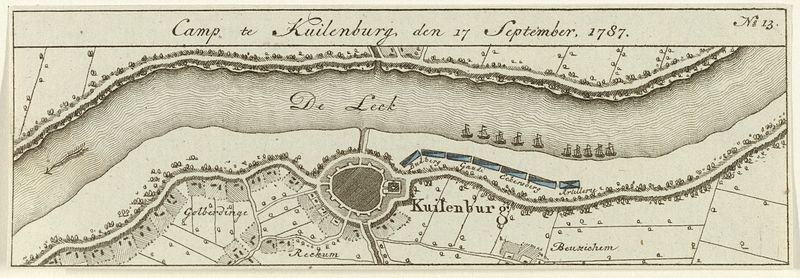
Titel: Kampement van de Pruisen te Culemborg
Standort: Amsterdam
Institution: Rijksmuseum
Schlagwörter: white, black, gray, grey, old, painting, wall, print, tree, boat, house, landscape, netherlands, ship, water, street, trees, river, road, drawing, castle, army, boats, sail, town, city, plan, square, buildings, engraving, map, harbor, streets, circle, farm, ships, fields, arrow, alley, camp, text, community, fortress, settlement, 18th century, rivier, roads, centre, lek, camping, direction, handdrawn, 13, imprint, grounds, september, 1787, leck, kuilenburg, oude kaart, polder, de leck, boten, kuitenburg, reekum, map city, de lock, de leek, camp te kuilenburg den 17 september 1787, september 1787, culemborg